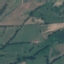
Land use / land cover: Pasture